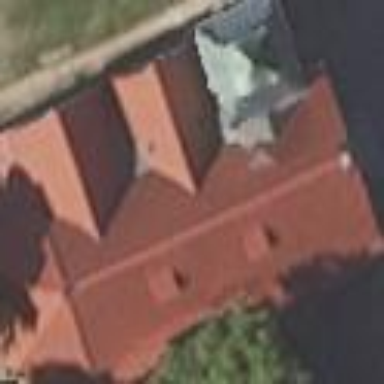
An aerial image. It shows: Church which is place of worship.